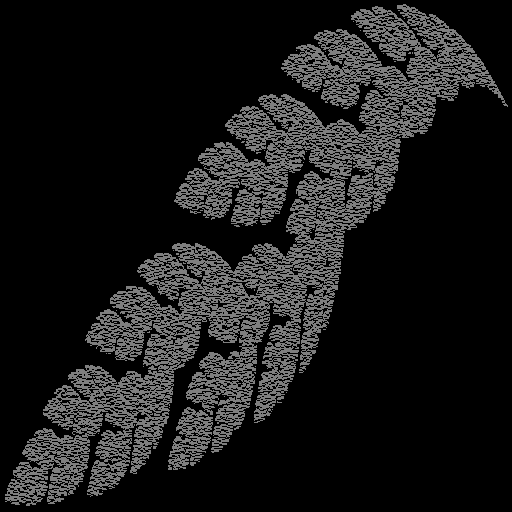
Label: shieldfern